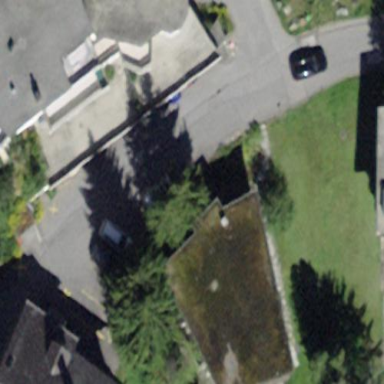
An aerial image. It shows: Building with flat roof.